Question: I have a data frame with the following columns:
'''
Timestamp - POSIXct
Number of users - integer
number of schools - integer
country code - factor
'''

What I would like to do is to create a new column for the whole data frame grouping the sum of the number of users by timestamp as well as by country code. So for example for timestamp A (2019-03-01) the total number of users is for country x is ... and for country y is ... .
I have tried to use the 'dplyr' package, especially the mutate function, but somehow could this not get to work.
I have tried to use 'ggplot' and the 'stat_summary' argument, but somehow 'ggplot' shows me not the total sum, but the number of users per country per timestamp.
A sample dput output is the following:
'''
structure(list(date_intervall = structure(c(<PHONE>, <PHONE>,
<PHONE>, <PHONE>, <PHONE>, <PHONE>, <PHONE>, <PHONE>,
<PHONE>, <PHONE>, <PHONE>, <PHONE>, <PHONE>, <PHONE>,
<PHONE>, <PHONE>, <PHONE>, <PHONE>, <PHONE>, <PHONE>,
<PHONE>, <PHONE>, <PHONE>, <PHONE>, <PHONE>), class = c("POSIXct",
"POSIXt"), tzone = ""), number_of_students = c(28470L, 28L, 54L,
754L, 1376L, 2299L, 2632L, 28470L, 28L, 68L, 1003L, 1380L, 2299L,
3584L, 28470L, 28L, 69L, 1003L, 1384L, 2350L, 5078L, 28470L,
28L, 72L, 1003L), number_of_schools = c(66L, 1L, 2L, 1L, 6L,
4L, 10L, 66L, 1L, 3L, 1L, 6L, 4L, 15L, 66L, 1L, 3L, 1L, 6L, 4L,
22L, 66L, 1L, 3L, 1L), country_code = structure(c(3L, 3L, 4L,
5L, 1L, 2L, 2L, 3L, 3L, 4L, 5L, 1L, 2L, 2L, 3L, 3L, 4L, 5L, 1L,
2L, 2L, 3L, 3L, 4L, 5L), .Label = c("AU", "ID", "PL", "SG", "VN"
), class = "factor")), row.names = 86:110, class = "data.frame")
'''
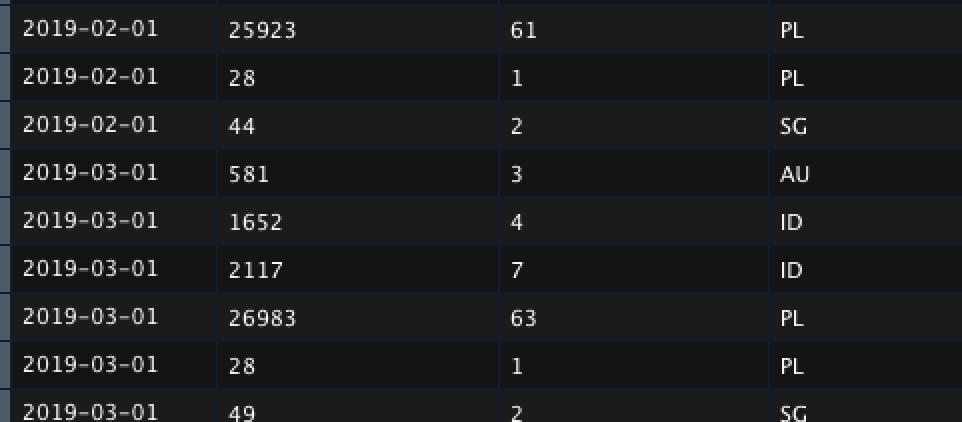
Answer: I still fail to understand the question but try the following.
First, load the required packages.
'''
library(dplyr)
library(ggplot2)
'''
Now, if you want a new column in the original data set, use 'mutate', not 'summarise' and assign the result back to 'd'.
'''
d <- d %>%
group_by(date_intervall, country_code) %>%
mutate(total_students = sum(number_of_students))
'''
To plot the totals, use 'summarise' and pipe to 'ggplot'. Note that I plot with 'geom_col', not 'geom_bar'.
'''
d %>%
group_by(date_intervall, country_code) %>%
summarise(total_students = sum(number_of_students)) %>%
ggplot(aes(x = date_intervall, y = total_students, fill = country_code)) +
geom_col()
'''